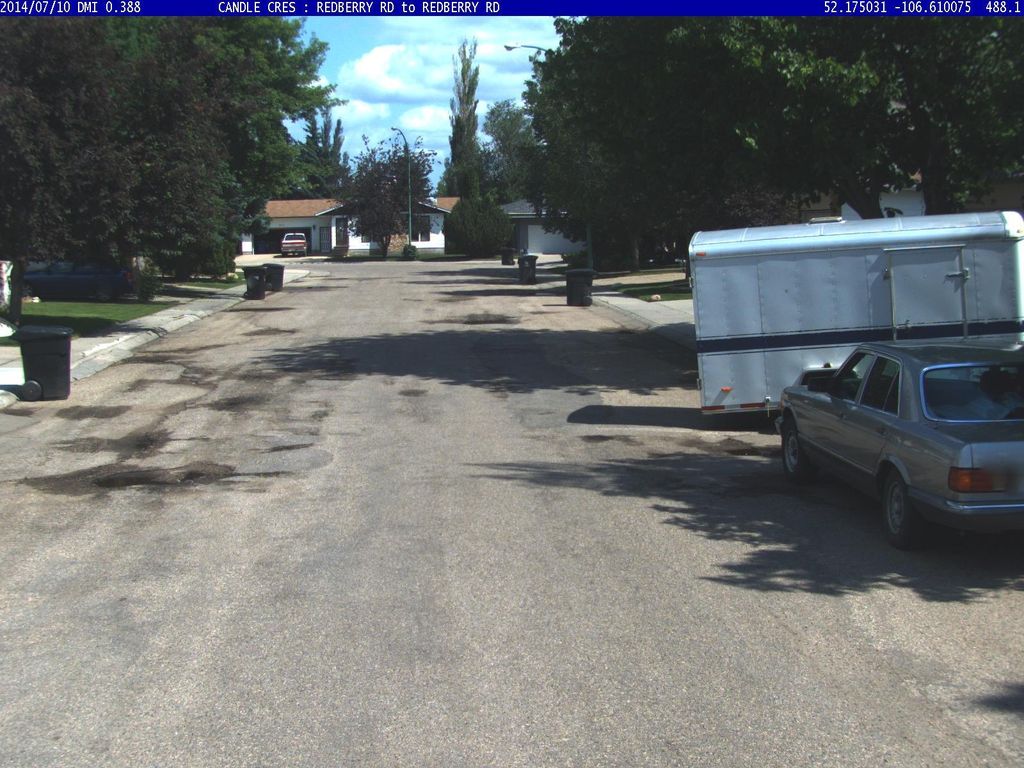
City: saskatoon